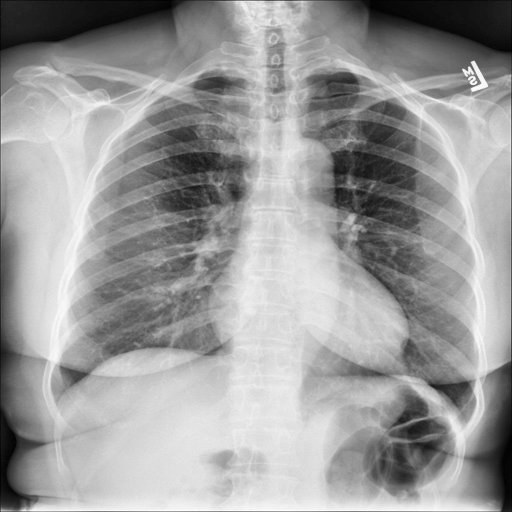
Finding: NORMAL